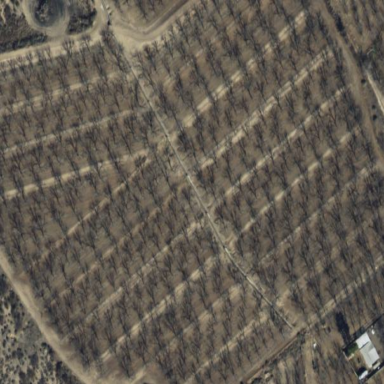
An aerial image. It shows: Orchard.